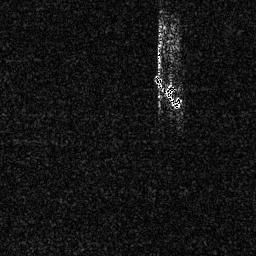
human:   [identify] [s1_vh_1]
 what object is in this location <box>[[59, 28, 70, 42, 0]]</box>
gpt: <ref>1 medium ship at the center</ref>